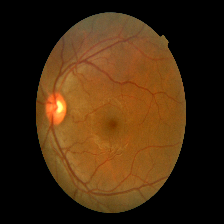
Diabetic retinopathy grade: Mild